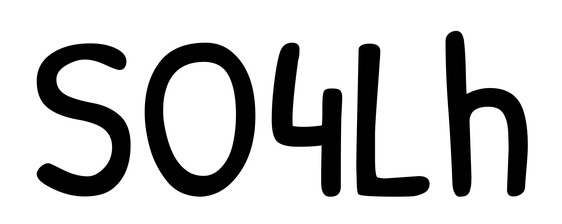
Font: PatrickHand-Regular